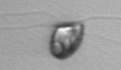
Label: flagellate_morphotype1